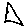
Label: triangle